Question: My unit tests that were passing a couple weeks ago are now failing. The unit tests are now failing when they try to create a workspacepermission. I am using the same api-key, which has subscription-level access, so authorization is not a problem. Here is what WSAPI is returning when i try to create the workspacepermission:
Also, I am using rally-node v0.2.0, and here is my code that is failing:
'''
rally_util.setWorkspacePermission = function(personRef, permission){
var deferred = Q.defer();
restApi.create({
type: 'workspacepermission',
limit: Infinity,
data: { Workspace: workspaceRef, User:personRef, Role:permission },
scope: { workspace: workspaceRef },
}, function(error, result) {
if(error) deferred.reject(error);
else deferred.resolve();
});
return deferred.promise;
};
'''
Again, i think the permissions model in Rally changed recently or something because my tests haven't changed.
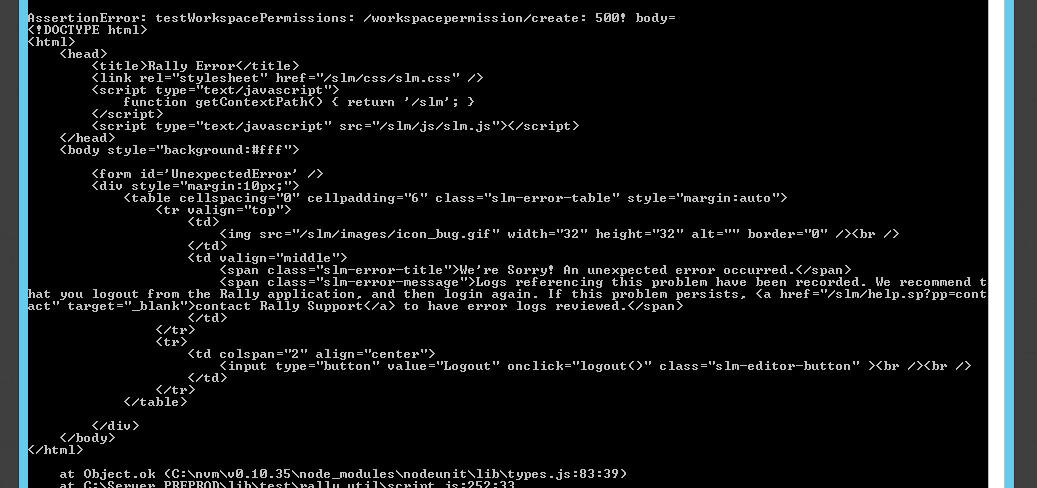
Answer: I tested in a browser rest client with the same result. This endpoint:
'''
/slm/webservice/v2.0/workspacepermission/create
'''
with a payload:
'''
{"WorkspacePermission":{
"Workspace":"/workspace/1234",
"Role":"User",
"User":"/user/777"
}}
'''
returns error 500. I submitted a defect.